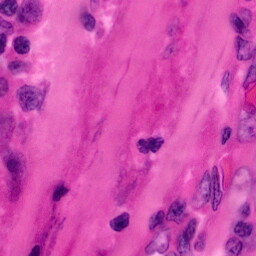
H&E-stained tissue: Pancreatic